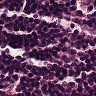
Metastatic tissue present: no